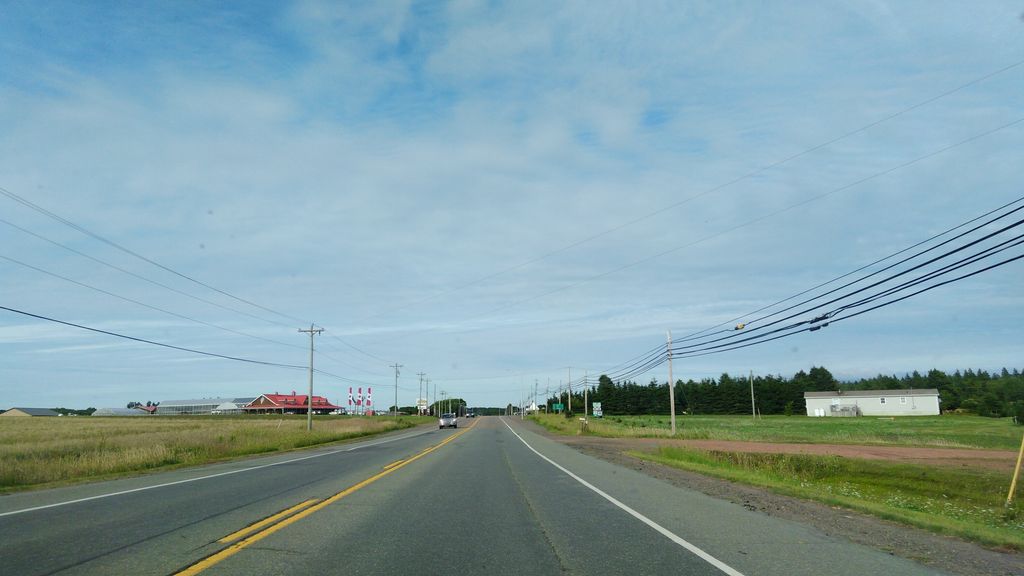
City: charlottetown